Aerial crown-view tile of a tropical tree (Barro Colorado Island, Panama), acquired 20250915:
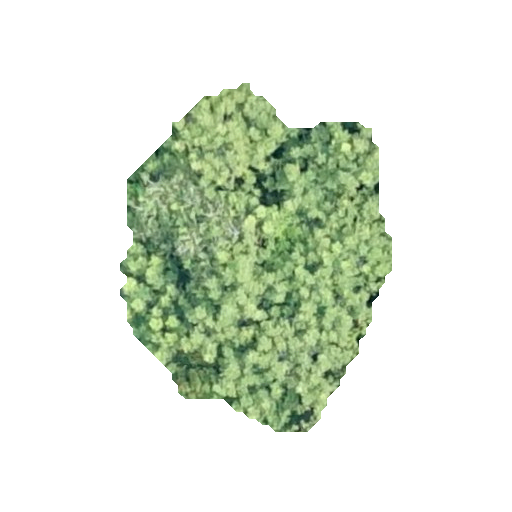
Species: Spondias mombin
GBIF accepted scientific name: Spondias mombin
Crown area: 97.331 m²